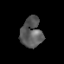
Tissue: lung
Cell type: Epithelial cells
Senescence score: 0.1355
Nuclear area (px): 632
Mean DAPI intensity: 90.457